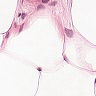
Metastatic tissue present: no